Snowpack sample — Buffalo Mountain, Silverthorne, Colorado, USA (2/22/26, 2:02 PM MST)
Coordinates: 39.622, -106.113
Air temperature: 33 °F
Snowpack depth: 63 cm
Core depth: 50 cm
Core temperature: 26.6 °F
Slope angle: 11°, slope face: 116°
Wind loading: low
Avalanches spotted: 0
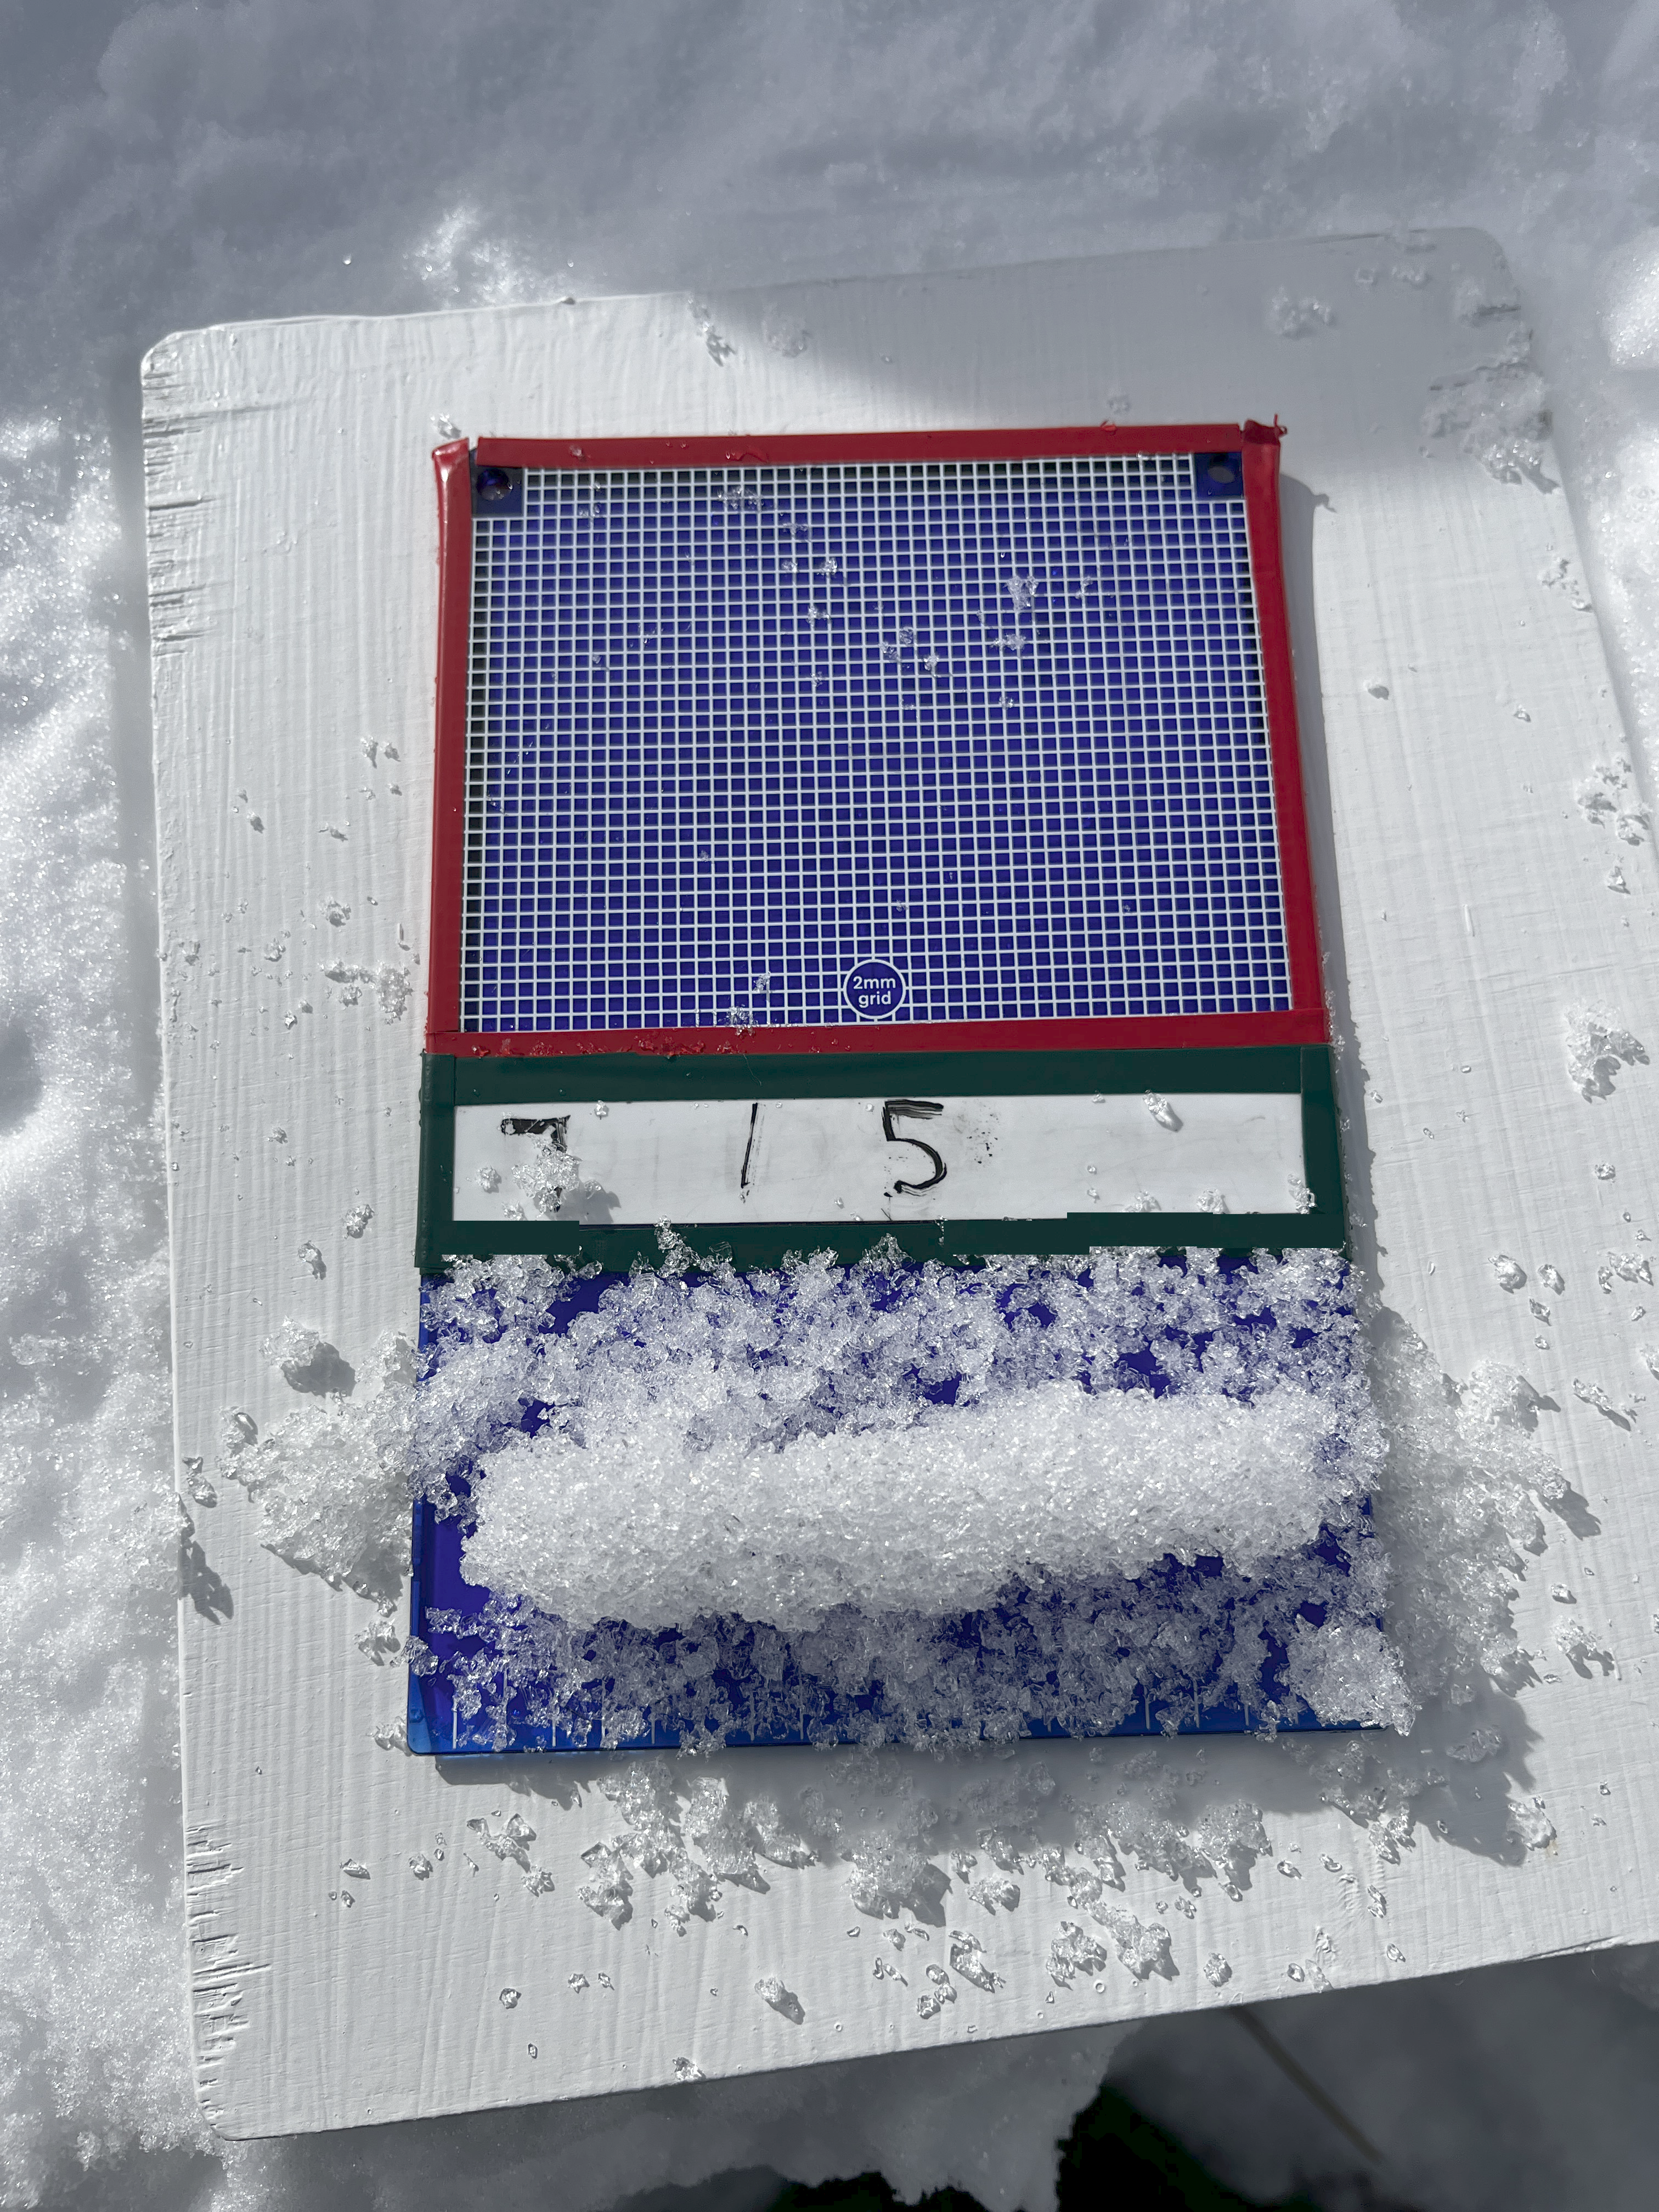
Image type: crystal_card
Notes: In a firebreak similar to site 1, minimal wind loading with no spotted avalanches (not many faces in view though)